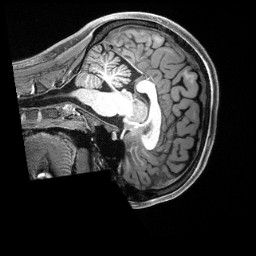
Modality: T1w
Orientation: sagittal
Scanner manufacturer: siemens
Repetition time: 2.5 s
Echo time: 0.00231 s